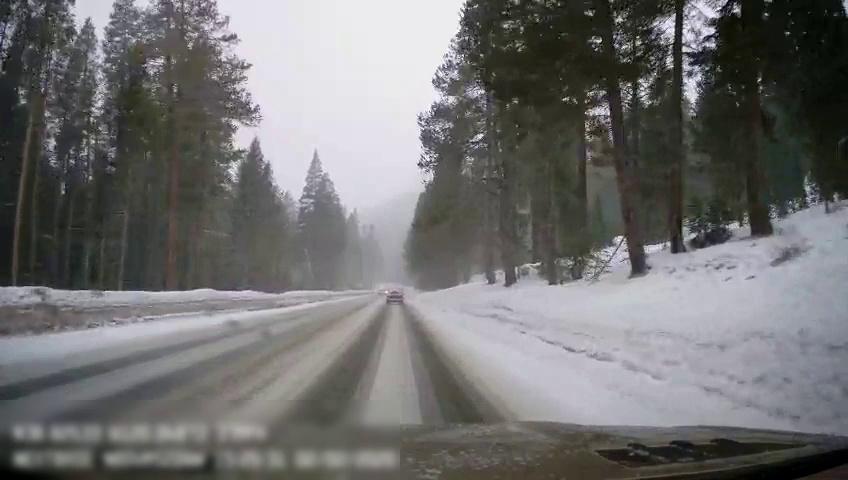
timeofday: Day
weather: Snowy
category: Drivable Space
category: Vehicles | SUV